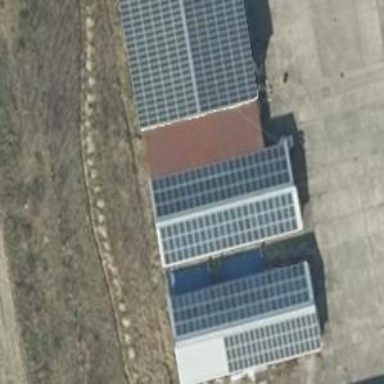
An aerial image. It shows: Solar-powered generator using photovoltaic technology. This small installation generates electricity through solar photovoltaic panels.